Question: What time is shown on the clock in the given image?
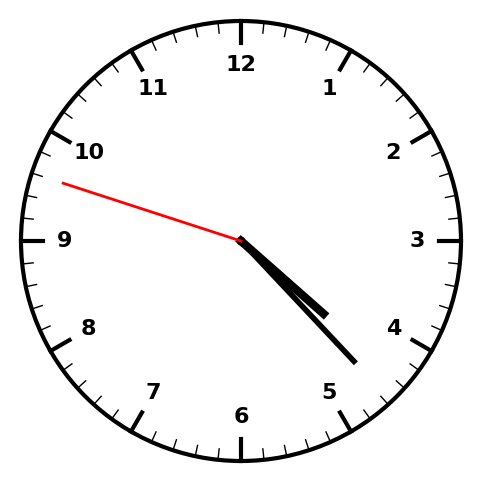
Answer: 04:22:48